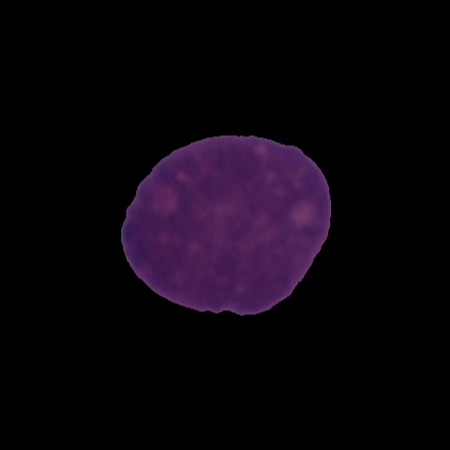
Label: cancer